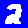
Digit: 2